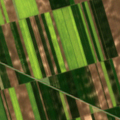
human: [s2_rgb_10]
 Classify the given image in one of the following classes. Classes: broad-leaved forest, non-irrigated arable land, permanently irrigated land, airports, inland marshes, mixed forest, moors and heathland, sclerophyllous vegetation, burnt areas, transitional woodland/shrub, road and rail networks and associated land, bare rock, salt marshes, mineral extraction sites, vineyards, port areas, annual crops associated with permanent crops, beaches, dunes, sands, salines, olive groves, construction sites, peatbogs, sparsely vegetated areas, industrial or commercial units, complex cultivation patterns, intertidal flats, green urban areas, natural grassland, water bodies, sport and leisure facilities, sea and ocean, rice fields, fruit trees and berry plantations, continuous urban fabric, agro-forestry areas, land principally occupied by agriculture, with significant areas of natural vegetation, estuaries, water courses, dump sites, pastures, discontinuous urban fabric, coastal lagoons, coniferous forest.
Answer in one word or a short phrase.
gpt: non-irrigated arable land